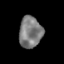
Tissue: skin
Cell type: Epithelial cells
Senescence score: 0.1261
Nuclear area (px): 703
Mean DAPI intensity: 124.316